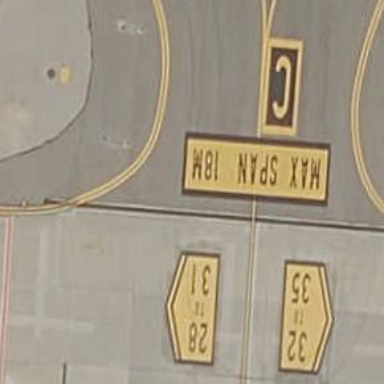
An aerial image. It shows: View of taxiway at the airport.